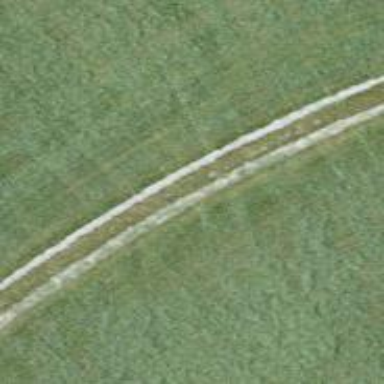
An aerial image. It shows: Track with grade 3 tracktype.